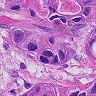
Metastatic tissue present: yes